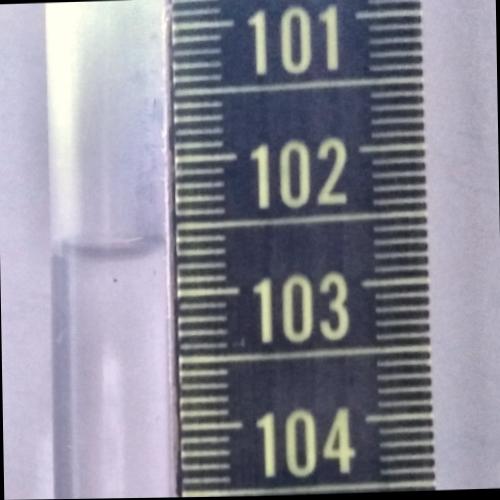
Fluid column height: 102.7 cm